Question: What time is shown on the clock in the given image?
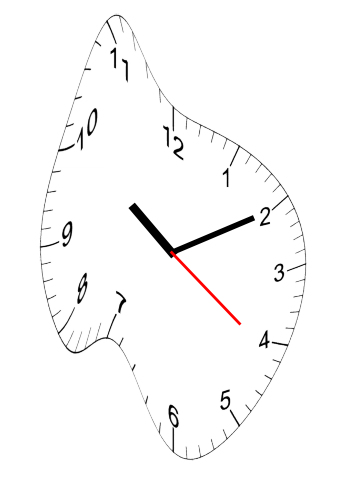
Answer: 10:10:21